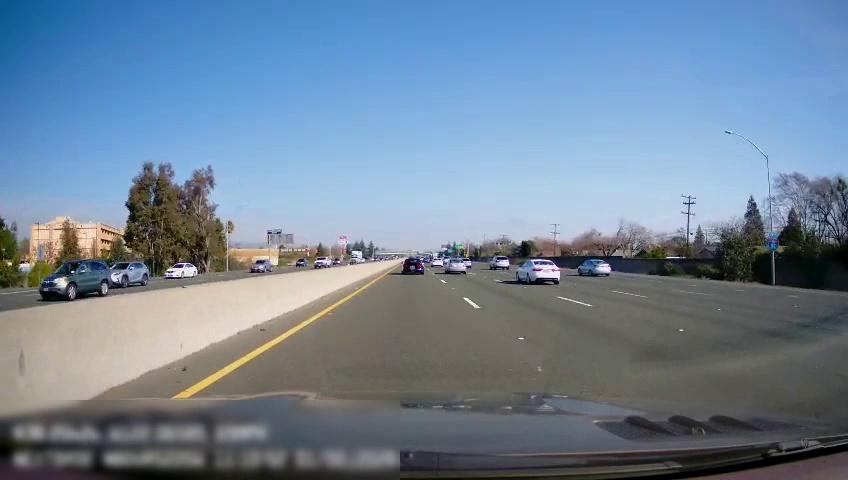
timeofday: Day
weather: Sunny
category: Drivable Space
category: Drivable Space
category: Vehicles | Car
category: Vehicles | SUV
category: Vehicles | Car
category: Vehicles | SUV
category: Vehicles | Truck
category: Vehicles | SUV
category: Vehicles | Other LV
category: Vehicles | Car
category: Vehicles | Car
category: Vehicles | Car
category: Vehicles | SUV
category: Vehicles | Car
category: Vehicles | SUV
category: Vehicles | Car
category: Lanes | Alternate Lane
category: Lanes | Current Lane
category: Lanes | Current Lane
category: Lanes | Alternate Lane
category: Lanes | Alternate Lane
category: Lanes | Alternate Lane
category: Lanes | Opposite Lane
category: Lanes | Opposite Lane
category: Lanes | Opposite Lane